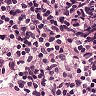
Metastatic tissue present: no